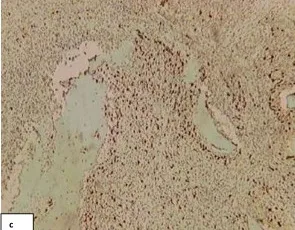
Photomicrography after applying immunohistochemical stains revealing.
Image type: pathology (immunostaining)